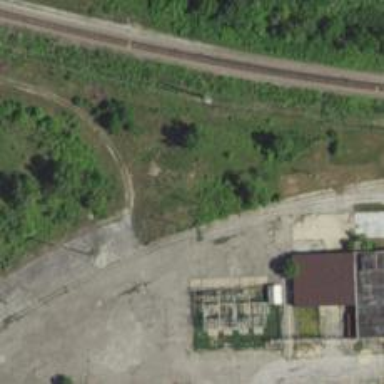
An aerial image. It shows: Abandoned railway.